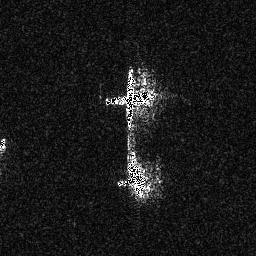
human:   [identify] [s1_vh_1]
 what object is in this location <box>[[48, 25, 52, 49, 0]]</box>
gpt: <ref>1 medium ship at the center</ref>